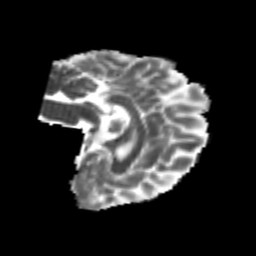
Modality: MD
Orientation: sagittal
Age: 20
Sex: female
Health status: healthy
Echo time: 0.074 s